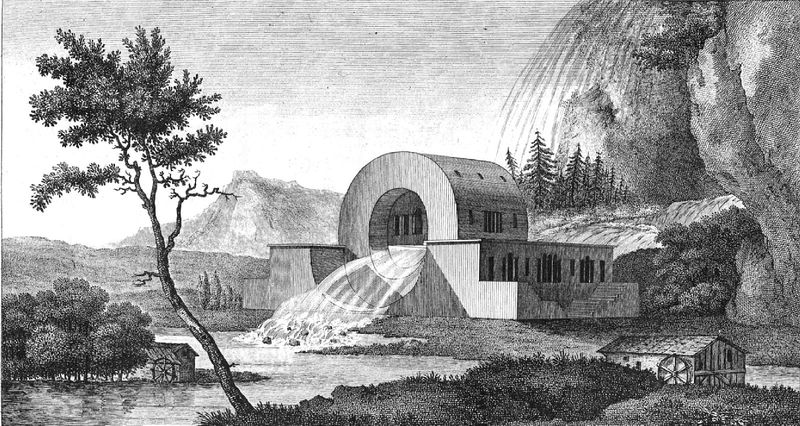
Titel: “L´Architecture considérée sous le rapport de l´art, des moers et de la législation”
Künstler: Claude Nicolas Ledoux
Schlagwörter: baum, berg, felsen, wasser, bäume, fluss, landschaft, see, ufer, fenster, grau, gebäude, haus, architektur, steine, mühle, mühlen, wald, wasserfall, brunnen, rund, modern, mauer, tannen, stufen, schwarzweiss, entwurf, nadelbäume, wäldchen, mühlrad, wasserrad, klenze, utopie, quelle, stauwerk